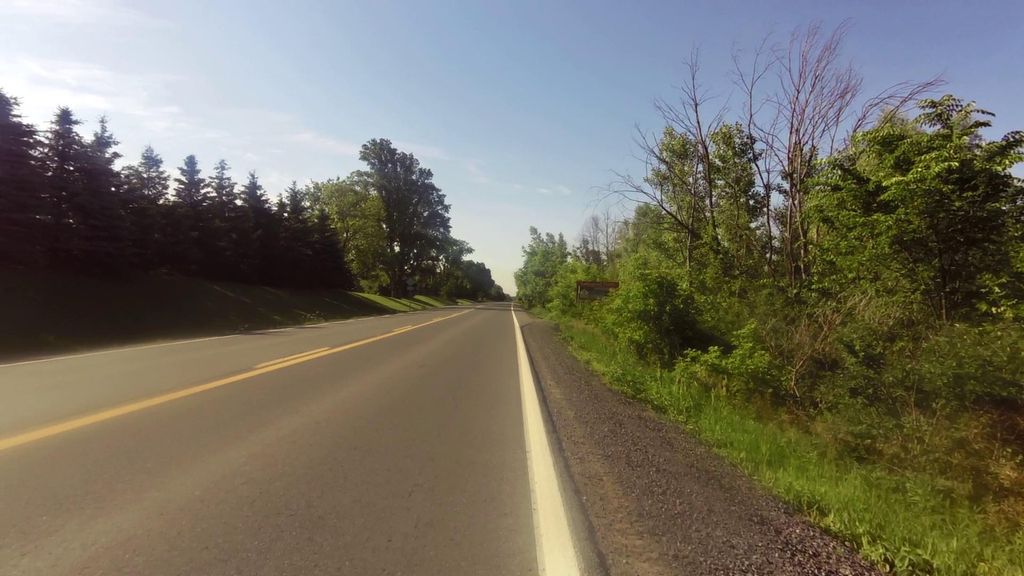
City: ottawa-gatineau